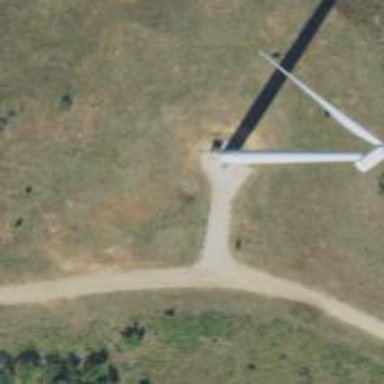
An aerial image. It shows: Wind generator with horizontal axis. The generator is wind turbine.